Question: Variable names can be numeric-alpha, why can't parameter names behave this way as well?

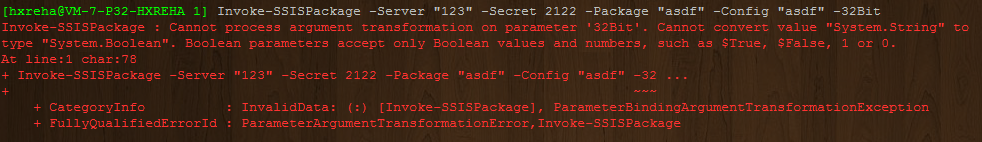
Answer: Because the 'first-parameter-char' of the 'command-parameter' syntax as specified in the <URL> does not allow for it.
'''
2.3.4 Parameters
Syntax:
command-parameter:
dash first-parameter-char parameter-chars colonopt
first-parameter-char:
A Unicode character of classes Lu, Ll, Lt, Lm, or Lo
_ (The underscore character U+005F)
?
'''
You can find a list of unicode character classes <URL>.